Interaction volume radius: 10 \u00c5
Interaction volume height: 20 \u00c5
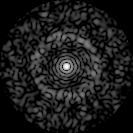
Disorder parameter: 0.8123